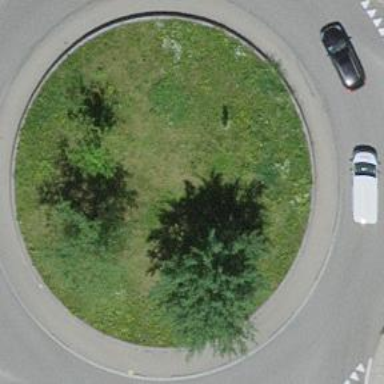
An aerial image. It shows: Secondary road with asphalt surface leading to roundabout.